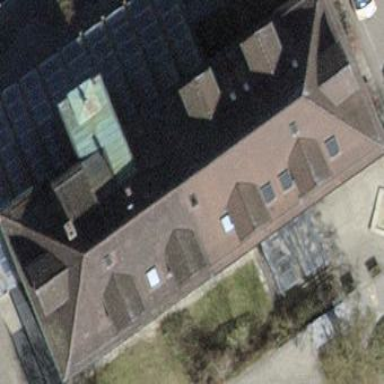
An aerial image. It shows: School building.